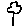
Label: flower